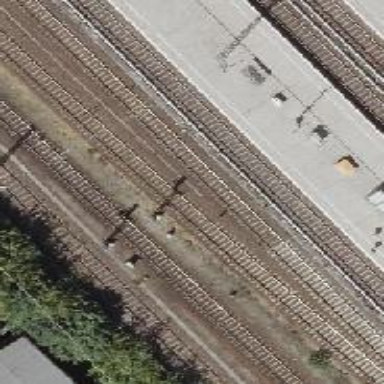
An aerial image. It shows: Railway signal.